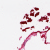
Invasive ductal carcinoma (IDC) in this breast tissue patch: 0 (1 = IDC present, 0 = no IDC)